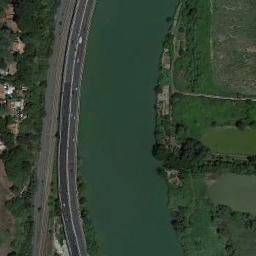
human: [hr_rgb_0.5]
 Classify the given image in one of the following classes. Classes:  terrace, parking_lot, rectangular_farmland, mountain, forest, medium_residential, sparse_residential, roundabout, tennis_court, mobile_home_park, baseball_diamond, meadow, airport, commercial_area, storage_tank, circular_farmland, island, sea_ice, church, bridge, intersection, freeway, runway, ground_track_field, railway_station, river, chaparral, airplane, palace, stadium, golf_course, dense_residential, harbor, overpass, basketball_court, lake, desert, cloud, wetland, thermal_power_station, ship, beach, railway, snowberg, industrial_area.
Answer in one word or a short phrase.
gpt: river